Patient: sex F, age 54
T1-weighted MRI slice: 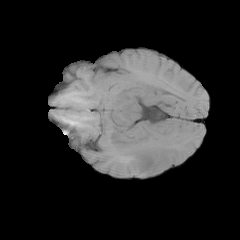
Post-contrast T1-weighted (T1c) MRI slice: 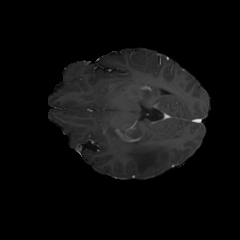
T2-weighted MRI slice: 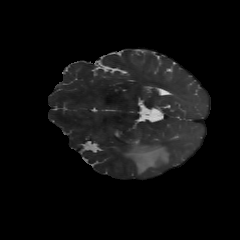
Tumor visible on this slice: yes
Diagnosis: Glioblastoma, IDH-wildtype
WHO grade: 4